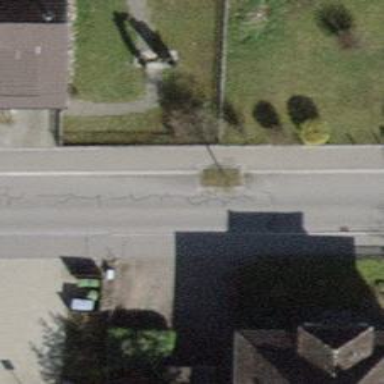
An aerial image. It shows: Traffic calming feature called choker.